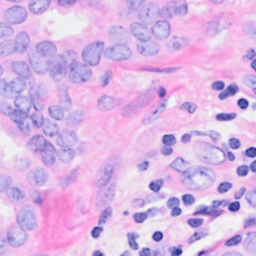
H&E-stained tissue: Breast